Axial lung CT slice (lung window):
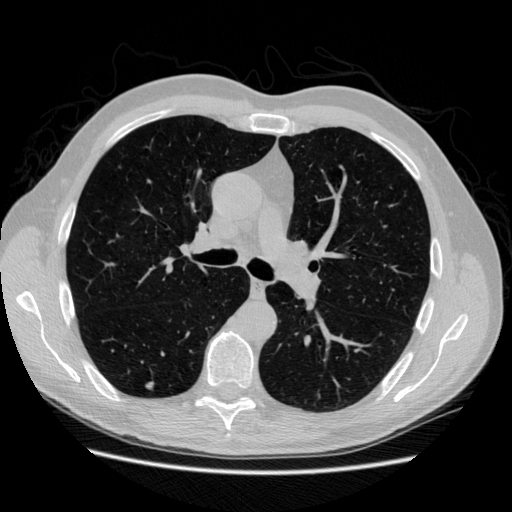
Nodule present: yes
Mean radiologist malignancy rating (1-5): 2.333